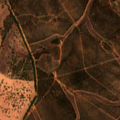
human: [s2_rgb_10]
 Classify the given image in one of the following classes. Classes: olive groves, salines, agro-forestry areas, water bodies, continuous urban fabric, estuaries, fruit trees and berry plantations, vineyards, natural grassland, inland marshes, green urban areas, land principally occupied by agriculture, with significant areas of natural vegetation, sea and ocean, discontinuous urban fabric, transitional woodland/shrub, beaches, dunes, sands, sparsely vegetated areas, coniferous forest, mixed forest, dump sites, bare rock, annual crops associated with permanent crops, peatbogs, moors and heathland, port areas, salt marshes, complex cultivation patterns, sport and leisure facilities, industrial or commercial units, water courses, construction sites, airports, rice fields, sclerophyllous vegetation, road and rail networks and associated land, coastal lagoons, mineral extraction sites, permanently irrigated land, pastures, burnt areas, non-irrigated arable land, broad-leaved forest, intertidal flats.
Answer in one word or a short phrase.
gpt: agro-forestry areas, broad-leaved forest, transitional woodland/shrub